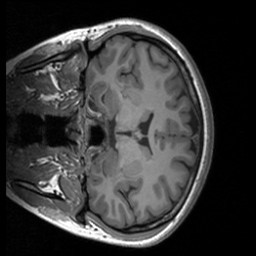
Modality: T1w
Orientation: coronal
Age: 25
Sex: female
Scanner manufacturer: siemens
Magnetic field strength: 3 T
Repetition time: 1.9 s
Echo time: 0.00226 s